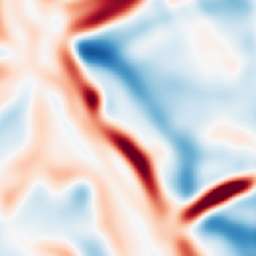
Category: multiscale
Decomposition family: log
Decomposition parameters: sigma: 10
Upsampling method: area
Upsampling parameters: scale: 8
Upsampling scale: 8